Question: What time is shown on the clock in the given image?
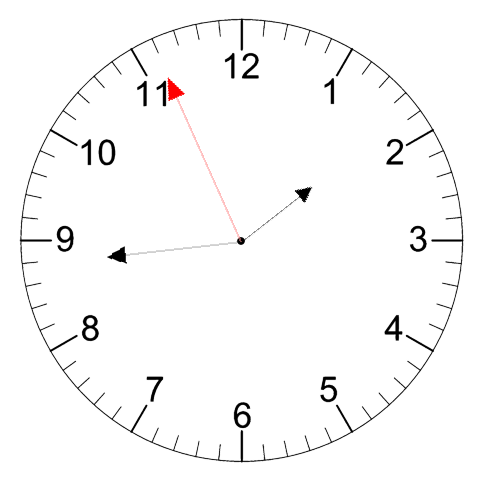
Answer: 01:43:56